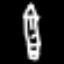
Label: pencil